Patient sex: F
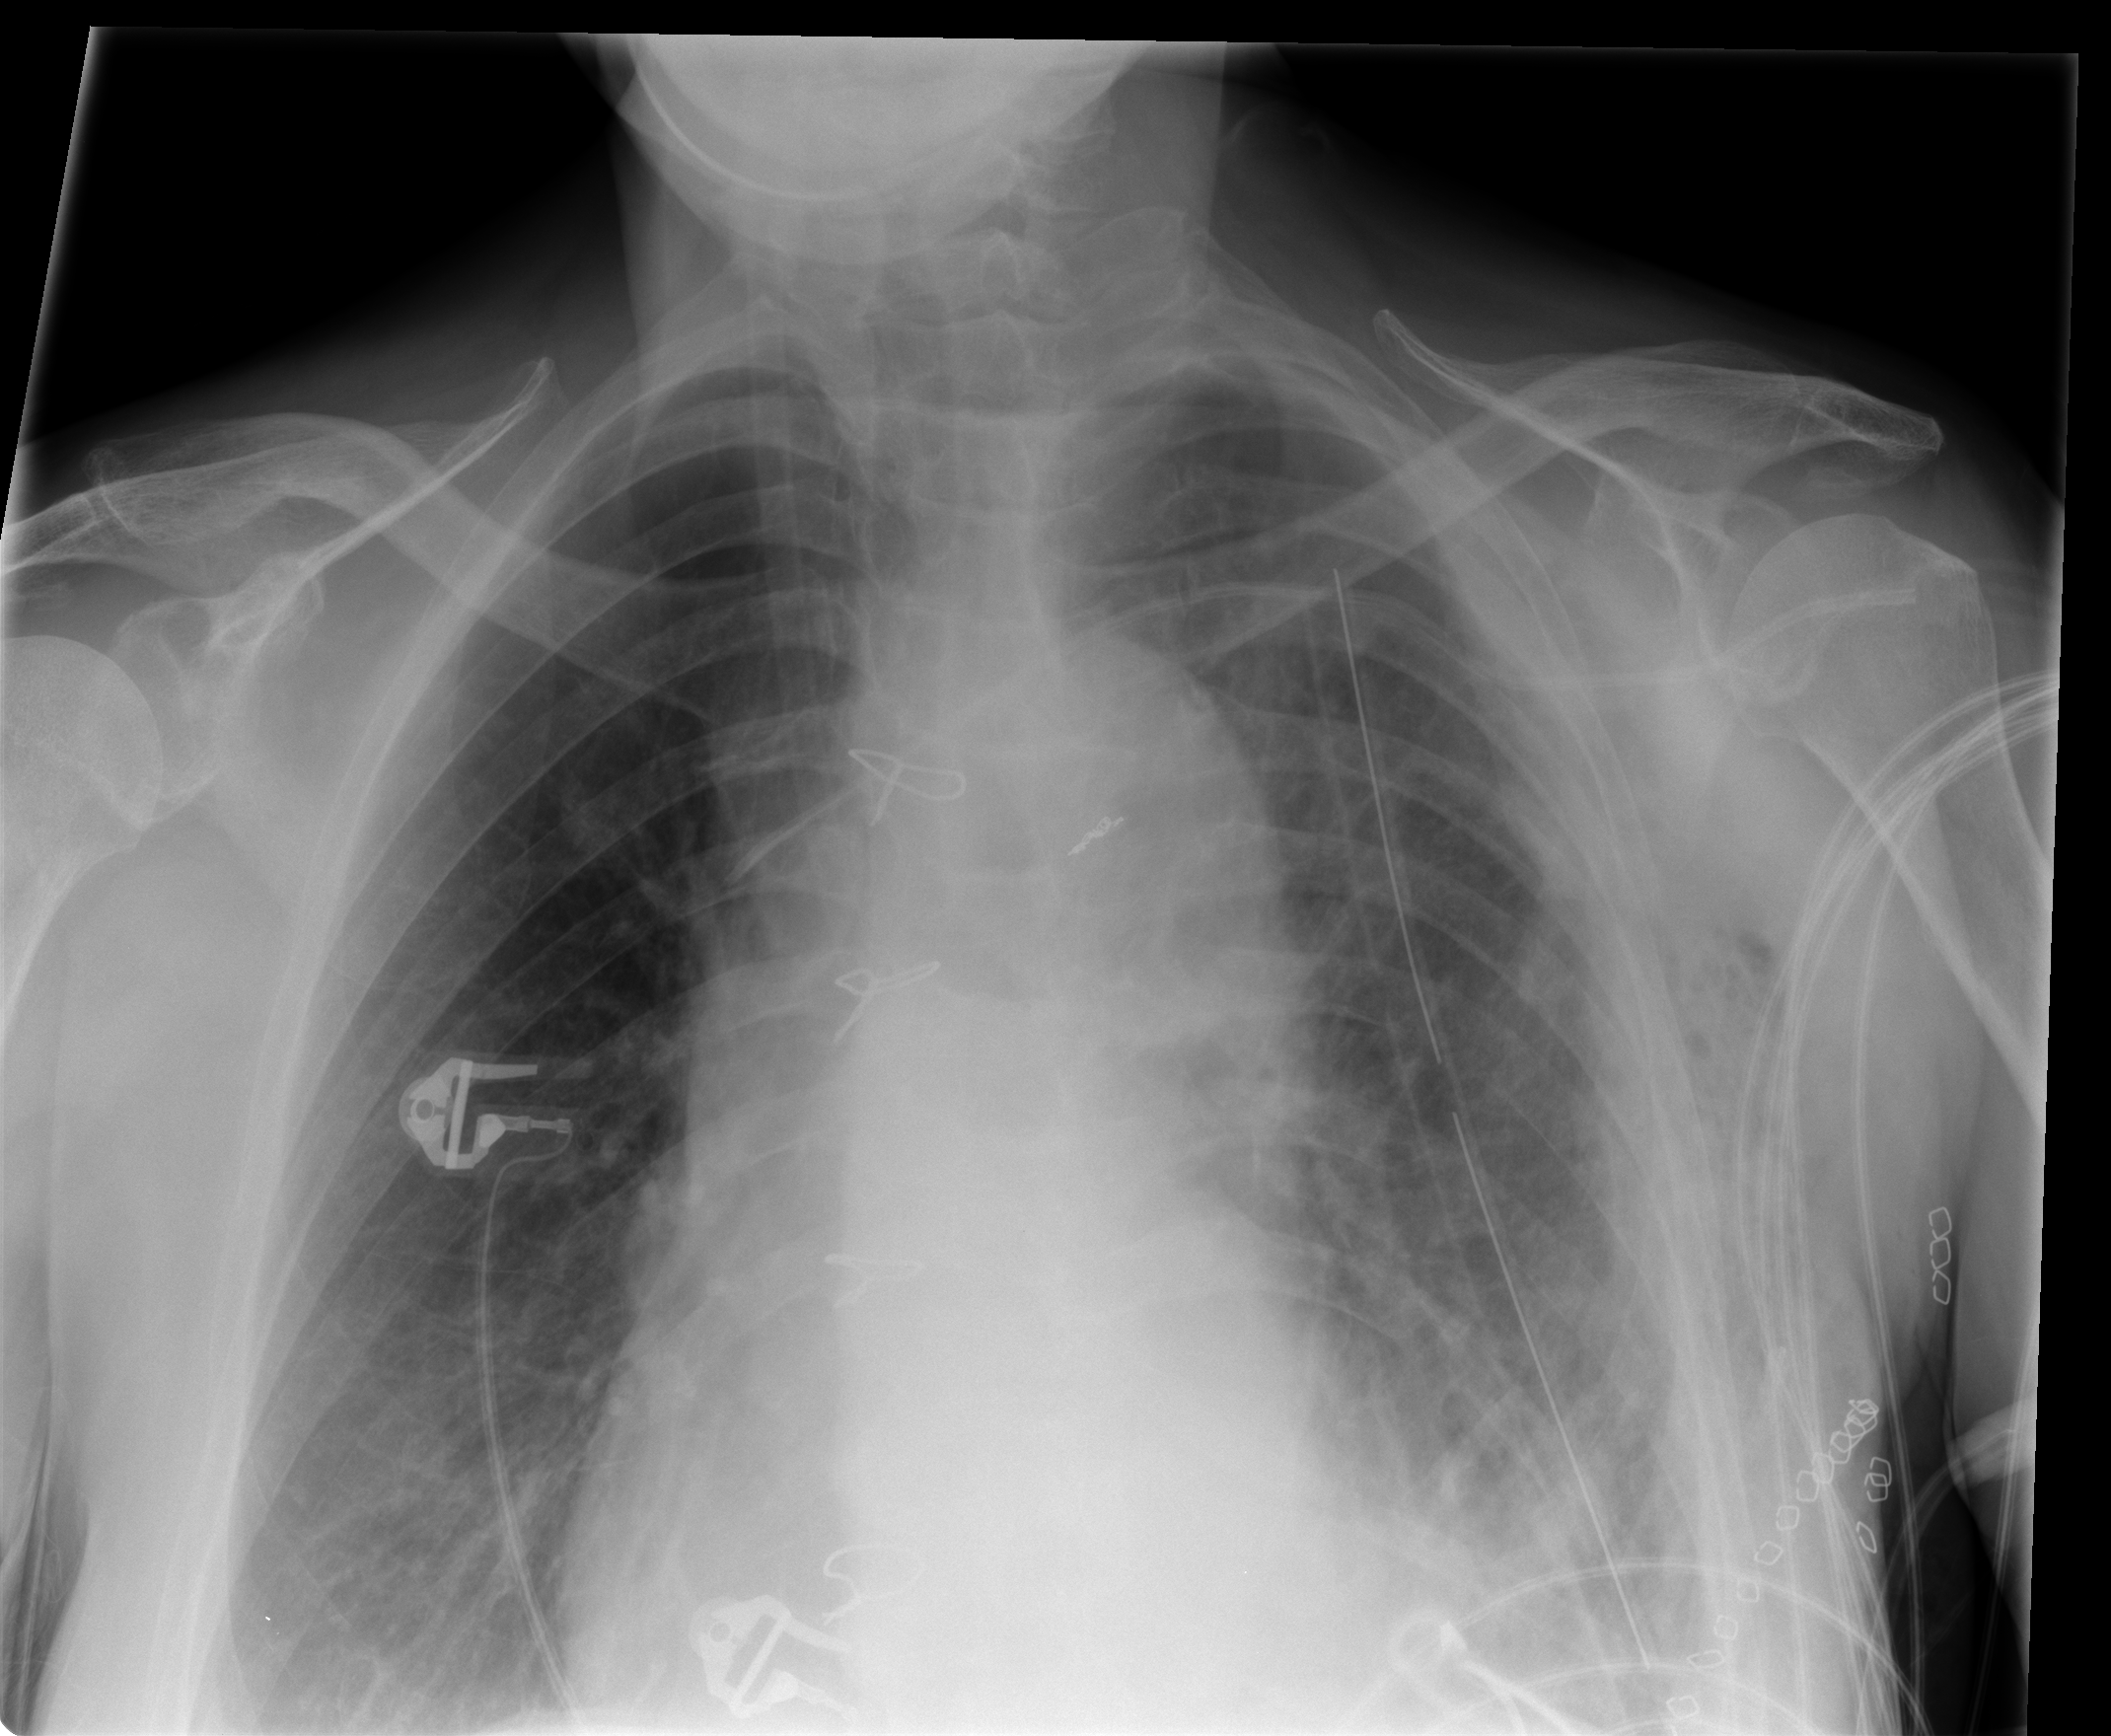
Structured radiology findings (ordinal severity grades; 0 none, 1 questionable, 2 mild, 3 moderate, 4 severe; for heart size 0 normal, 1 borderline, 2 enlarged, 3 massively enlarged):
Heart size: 1
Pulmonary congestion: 0
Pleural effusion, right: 0
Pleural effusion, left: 0
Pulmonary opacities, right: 0
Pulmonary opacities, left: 0
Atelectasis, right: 0
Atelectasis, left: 2